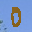
Label: 0